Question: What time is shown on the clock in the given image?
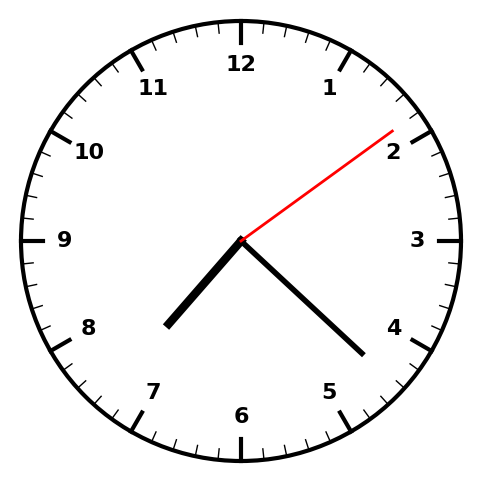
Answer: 07:22:09